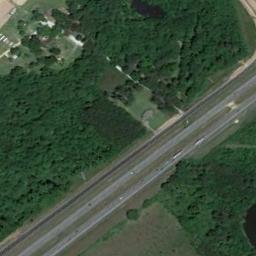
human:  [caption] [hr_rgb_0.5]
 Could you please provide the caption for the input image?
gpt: There are large green forests around the freeway .

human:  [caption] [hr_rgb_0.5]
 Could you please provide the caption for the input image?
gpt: A straight freeway goes through the forest with a clearing .

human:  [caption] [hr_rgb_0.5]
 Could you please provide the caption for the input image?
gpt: The freeway goes through the forest .

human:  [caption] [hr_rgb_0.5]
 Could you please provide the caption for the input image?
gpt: There was a line of white cars on the motorway .

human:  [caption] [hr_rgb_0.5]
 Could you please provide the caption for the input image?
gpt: There are many green trees beside the freeway .